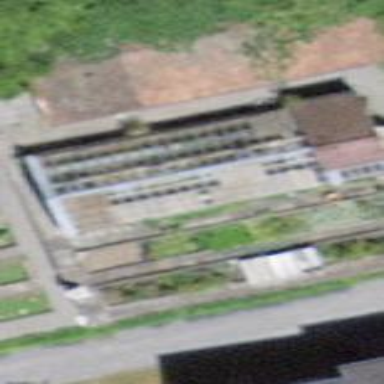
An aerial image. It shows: Greenhouse.